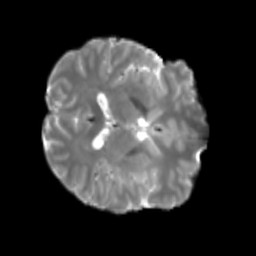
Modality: T2w
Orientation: axial
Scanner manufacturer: siemens
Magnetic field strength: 3 T
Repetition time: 4 s
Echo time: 0.0594 s